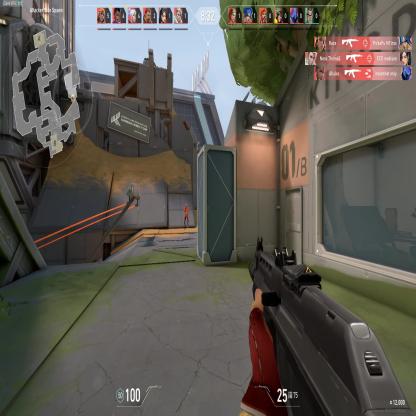
Label: enemy